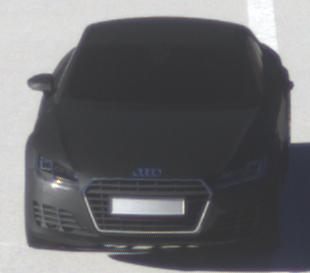
Make: Audi
Model: TT Coupé 1.8 TFSI
Detailed model: TT (8S) Coupé
Model produced from: 2015/08
Model produced until: 2018/06
Doors: 3
Color: black
Road condition: dry road
Daytime: morning or afternoon
Contrast: high contrast